Question: I've got a bunch of applications for generating specific datafiles. These applications often use the output from another application as their input. Overall its quite complex and I would want to create some sort of overview which shows how the applications interact with each other and which files are used as in/output.
As an example here is a fictional non-UML diagram which shows a bit what type of presentation I'm searching:

I wonder if there is an UML diagram type to achieve this?
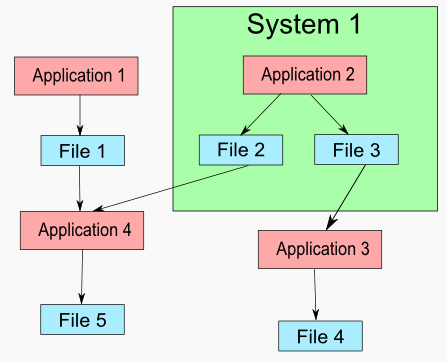
Answer: No, there is not a recognized standard UML model for representing this class of data. However, whilst UML has a strict set of rule, it does not mean that you should not bend them! The only exception is if you are using UML to generate your code, which is not the case here.
I would suggest reviewing the <URL> to see if any suite your needs. However, having said that, the diagram you have provided is quite clear and un-cluttered, so I would be inclined to go with that!
(Don't use UML just because you think it makes you look smart!)